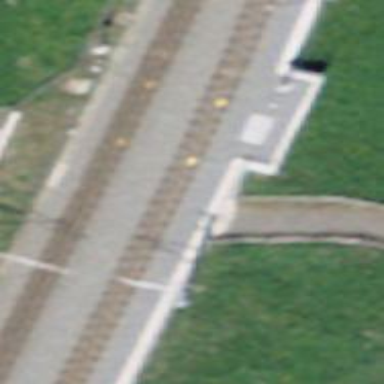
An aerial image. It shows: Footway passing through tunnel.